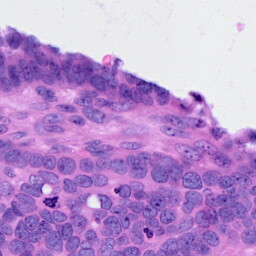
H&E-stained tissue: Ovarian